Question: I'm trying to write a 'RichTextBox's content into a '.txt' file.
Line breaks in the 'RichTextBox' do not appear in the '.txt', they're simply ignored.
This is a screenshot of the problem:

And this is the code I'm referring to:
'''
private void button2_Click(object sender, EventArgs e)
{
using (StreamWriter sw = new StreamWriter(File.Open(String.Concat(Directory.GetCurrentDirectory(), @"", "afa", @".txt"), FileMode.Create), Encoding.GetEncoding("windows-1250")))
{
sw.WriteLine(this.textbox1.Text);
}
}
'''
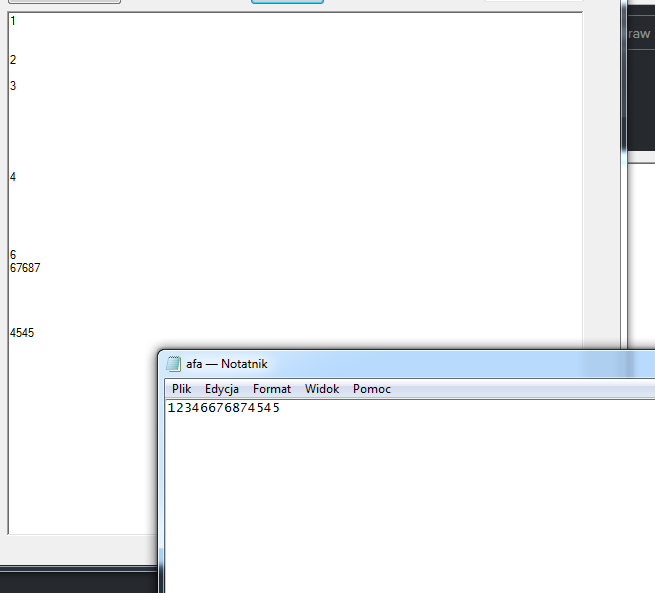
Answer: The <URL> which will keep the line breaks intact. And you won't need to use StreamWriter either..
'''
Encoding win1250 = Encoding.GetEncoding("windows-1250");
byte[] bytes = win1250.GetBytes(textBox1.Text);
File.WriteAllBytes(@"C:\TestFile.txt", bytes);
'''